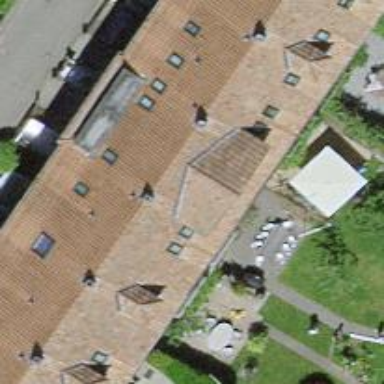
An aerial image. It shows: Residential building with gabled roof made of maroon roof tiles. The roof orientation is across.